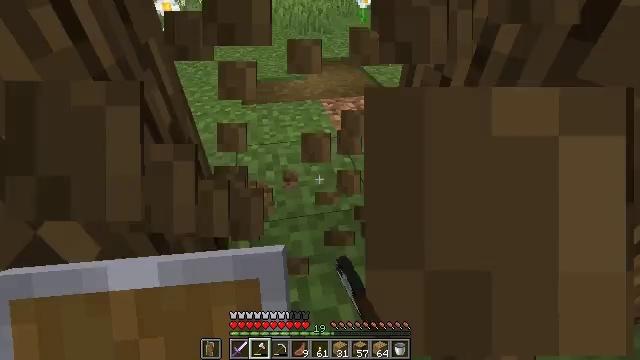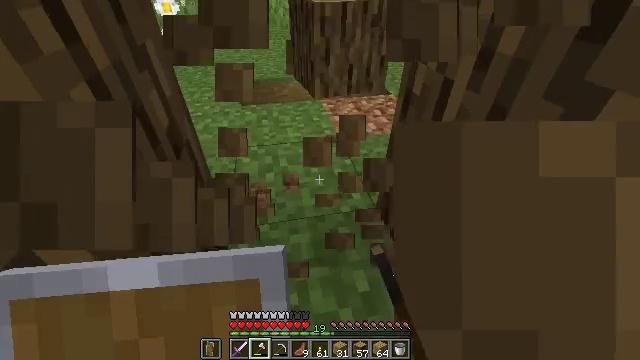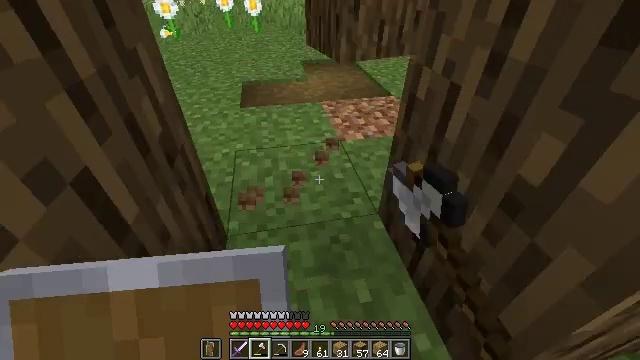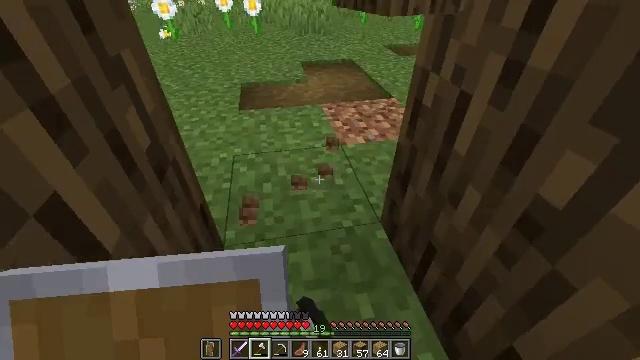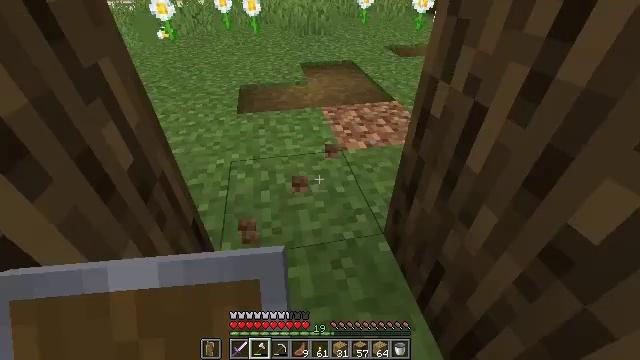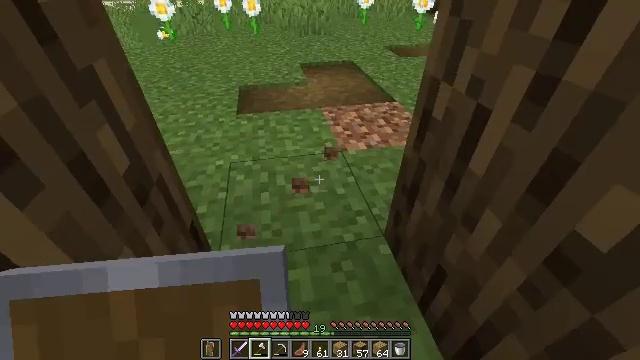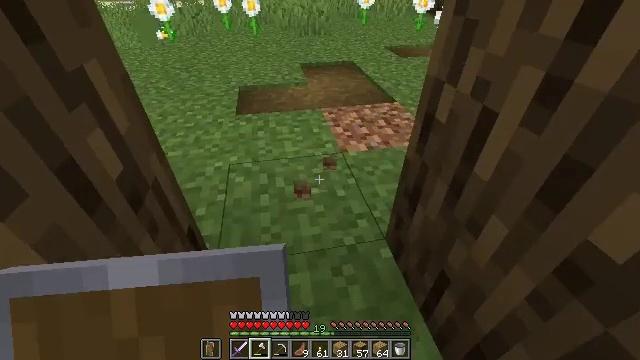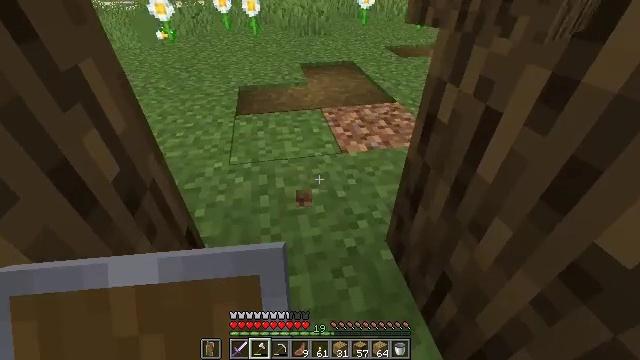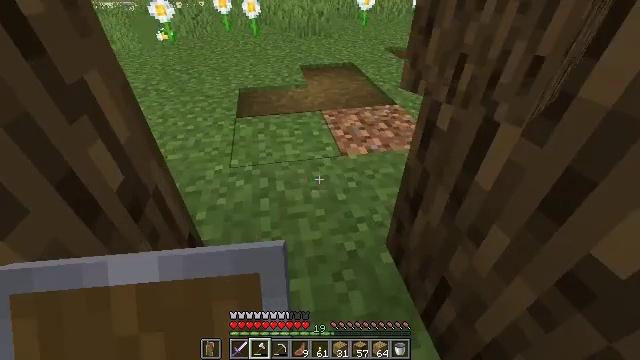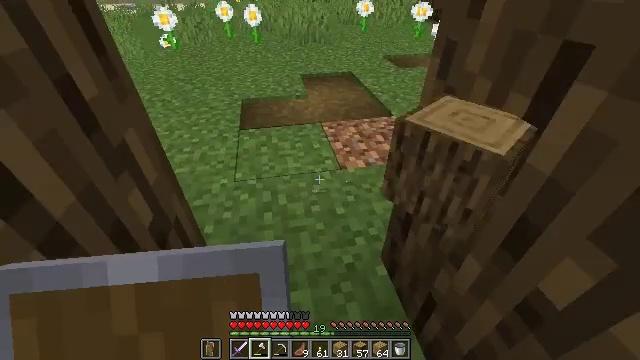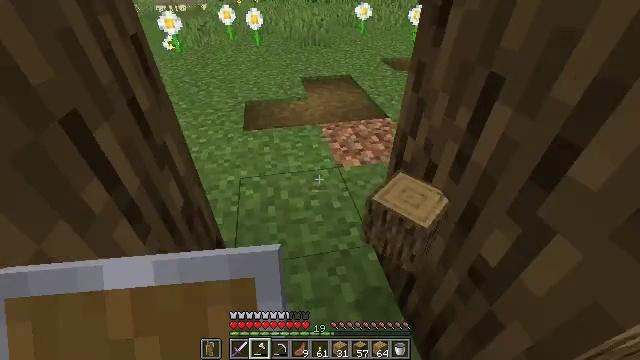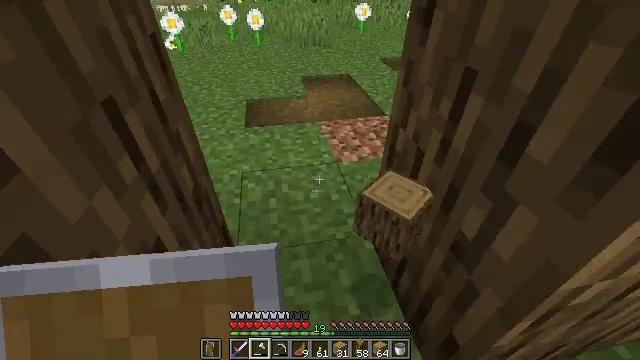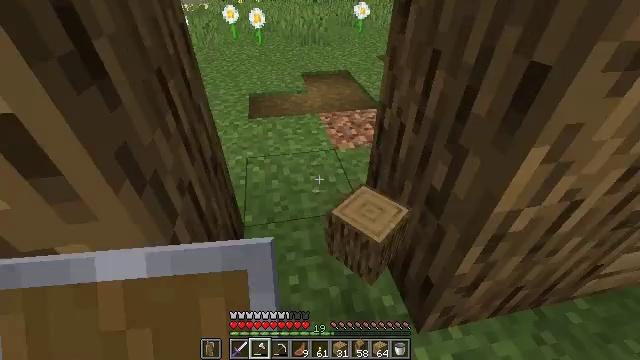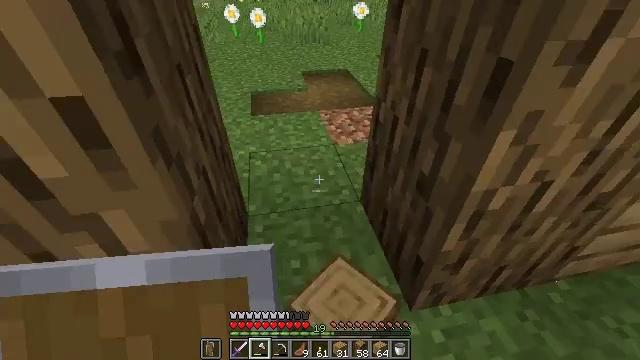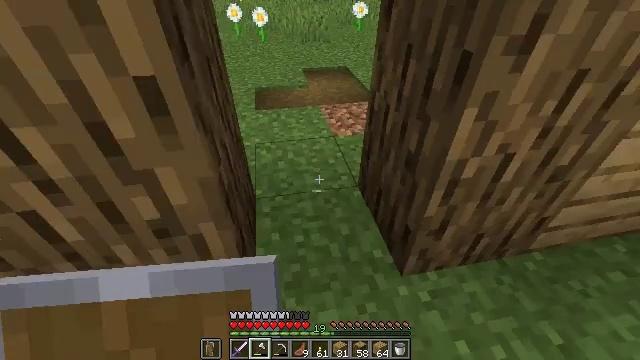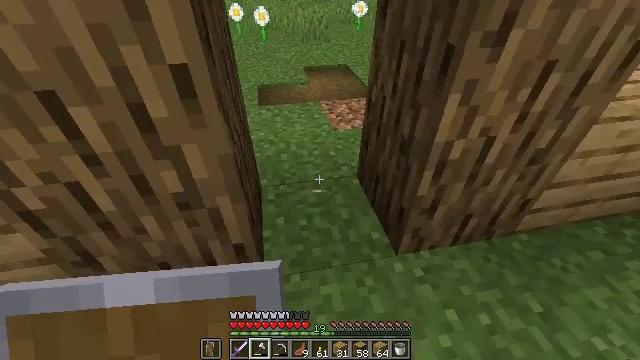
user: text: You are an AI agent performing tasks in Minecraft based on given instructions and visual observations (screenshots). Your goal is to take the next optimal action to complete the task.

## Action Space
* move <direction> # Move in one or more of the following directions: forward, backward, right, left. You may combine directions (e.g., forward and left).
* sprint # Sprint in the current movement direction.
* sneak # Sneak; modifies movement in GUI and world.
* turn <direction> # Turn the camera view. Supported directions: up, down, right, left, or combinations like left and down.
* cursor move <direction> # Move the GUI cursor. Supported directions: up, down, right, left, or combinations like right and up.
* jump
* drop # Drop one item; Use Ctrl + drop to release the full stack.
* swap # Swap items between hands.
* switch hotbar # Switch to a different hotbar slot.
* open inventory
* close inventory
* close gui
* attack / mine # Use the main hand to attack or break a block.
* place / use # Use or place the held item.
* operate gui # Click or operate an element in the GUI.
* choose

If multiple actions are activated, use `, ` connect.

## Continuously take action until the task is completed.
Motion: motion action
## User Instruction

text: Collect the grass block using a shovel.
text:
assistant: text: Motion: move forward, sneak, attack / mine
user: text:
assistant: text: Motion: move forward, sneak, attack / mine
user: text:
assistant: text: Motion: move forward, sneak
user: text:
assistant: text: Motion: move forward, sneak
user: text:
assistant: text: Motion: sneak
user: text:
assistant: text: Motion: sneak
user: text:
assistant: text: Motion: no_op
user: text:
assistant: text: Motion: no_op
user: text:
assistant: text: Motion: move back
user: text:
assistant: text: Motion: move back
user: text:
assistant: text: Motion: move back
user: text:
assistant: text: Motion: move back
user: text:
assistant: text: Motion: move back
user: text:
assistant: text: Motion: move back
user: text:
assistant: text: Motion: move back
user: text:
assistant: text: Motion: no_op
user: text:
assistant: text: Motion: no_op
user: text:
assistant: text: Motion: move forward, attack / mine
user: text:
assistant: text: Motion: move forward, attack / mine
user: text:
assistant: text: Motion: move forward, attack / mine
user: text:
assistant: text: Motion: turn down, attack / mine
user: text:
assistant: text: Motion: sneak, turn left and down, attack / mine
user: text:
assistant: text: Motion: sneak, attack / mine
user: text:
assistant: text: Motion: sneak, turn down, attack / mine
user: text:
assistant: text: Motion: sneak, turn down, attack / mine
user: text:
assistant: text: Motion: sneak, attack / mine
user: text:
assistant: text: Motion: sneak, attack / mine
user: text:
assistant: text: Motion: sneak, attack / mine
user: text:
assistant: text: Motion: sneak, attack / mine
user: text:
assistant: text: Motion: sneak, attack / mine